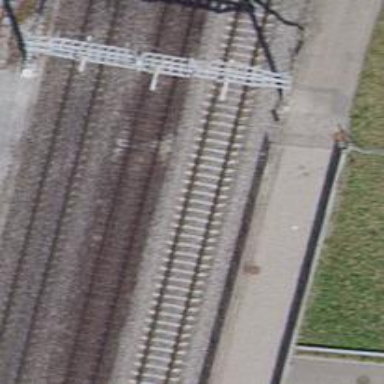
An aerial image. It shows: Single-track railway bridge with contact lines for electrification.